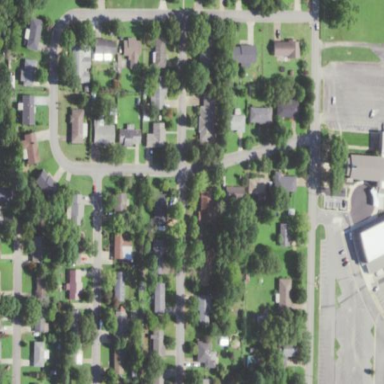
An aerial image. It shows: Single-family residential area.